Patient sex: M
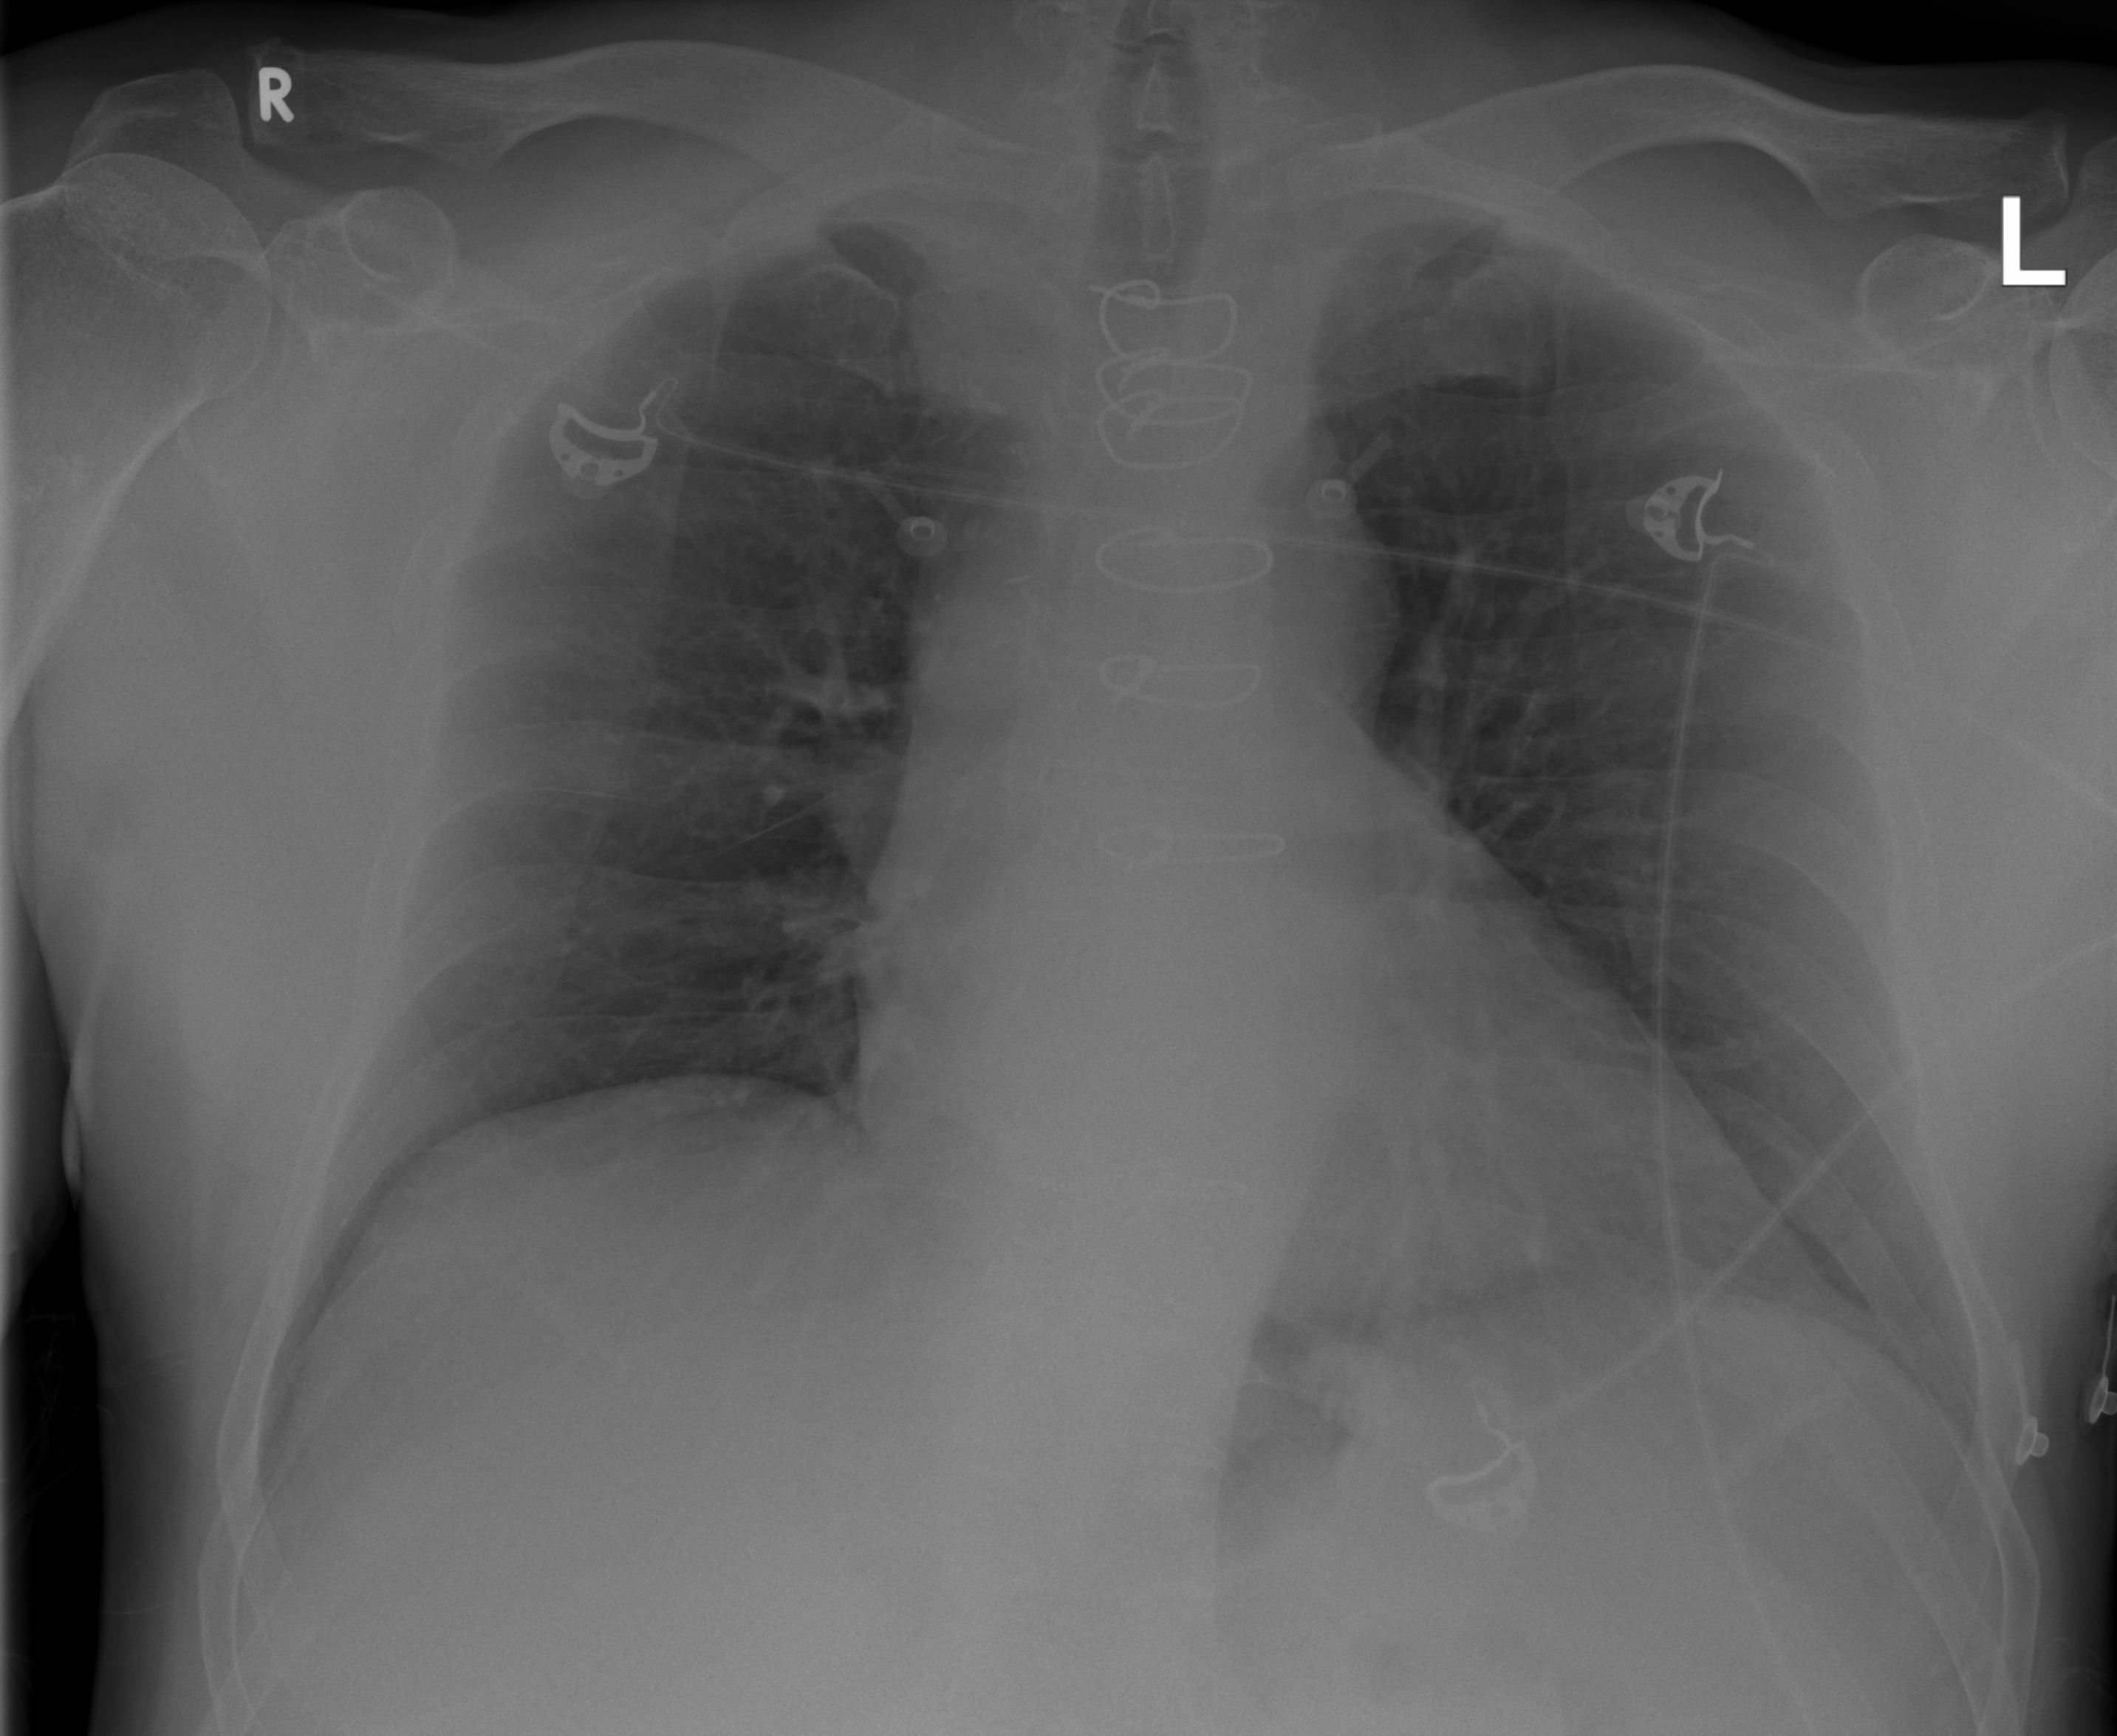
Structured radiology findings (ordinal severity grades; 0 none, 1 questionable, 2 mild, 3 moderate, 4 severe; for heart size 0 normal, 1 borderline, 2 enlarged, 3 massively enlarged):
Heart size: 2
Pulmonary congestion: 0
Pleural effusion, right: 0
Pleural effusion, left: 1
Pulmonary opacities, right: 0
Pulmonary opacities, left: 0
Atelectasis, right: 0
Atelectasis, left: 0